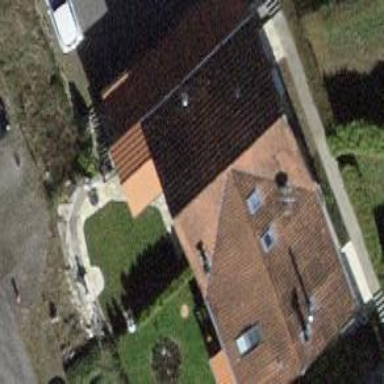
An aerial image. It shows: Building with tile roof.